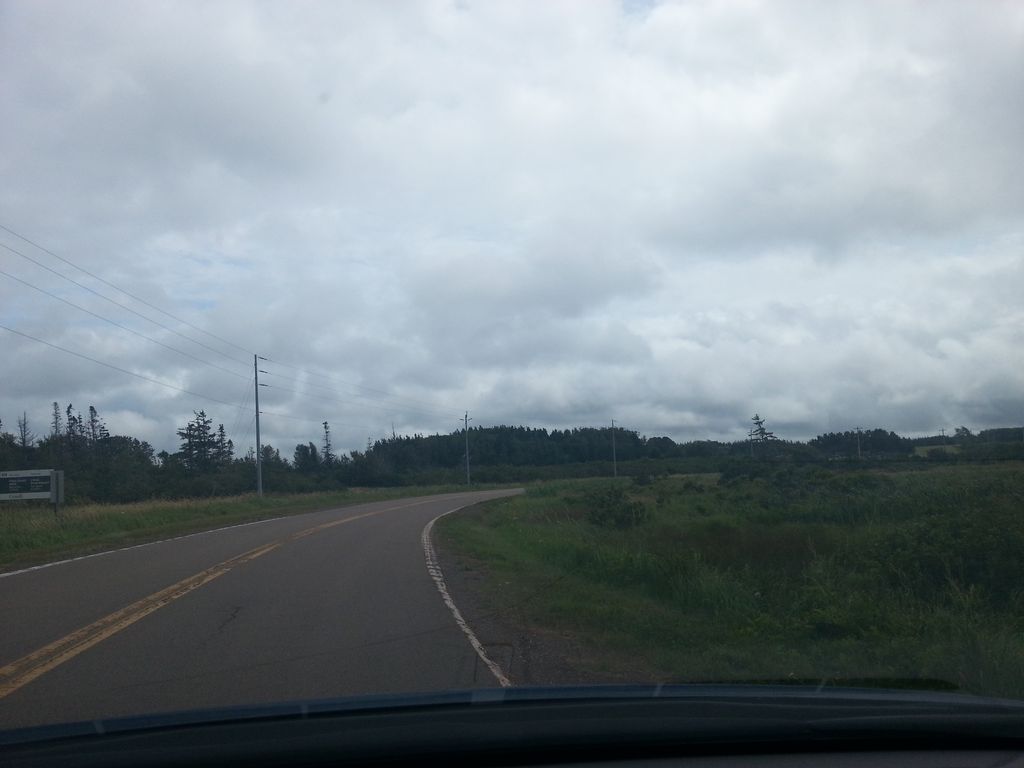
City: charlottetown